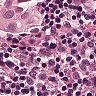
Metastatic tissue present: yes